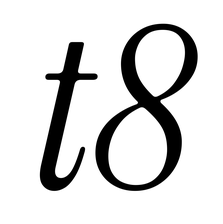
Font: InstrumentSerif-Italic